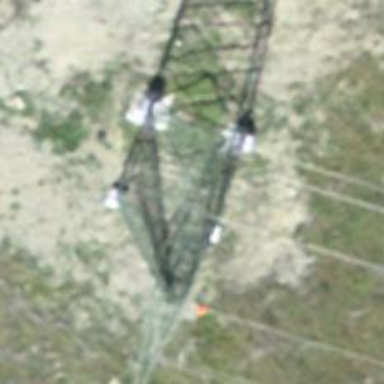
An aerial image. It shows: Power line with three cables.